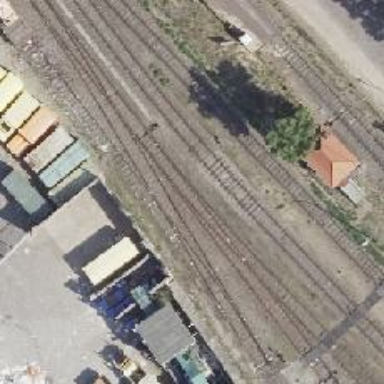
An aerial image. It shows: Railway switch.